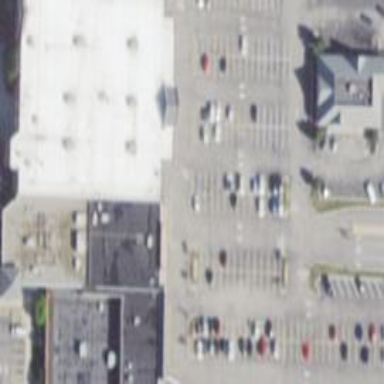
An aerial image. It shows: Part of the building is dedicated to retail space.